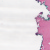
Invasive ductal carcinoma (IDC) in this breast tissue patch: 0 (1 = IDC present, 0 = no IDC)